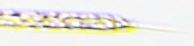
Label: Rhizosolenia